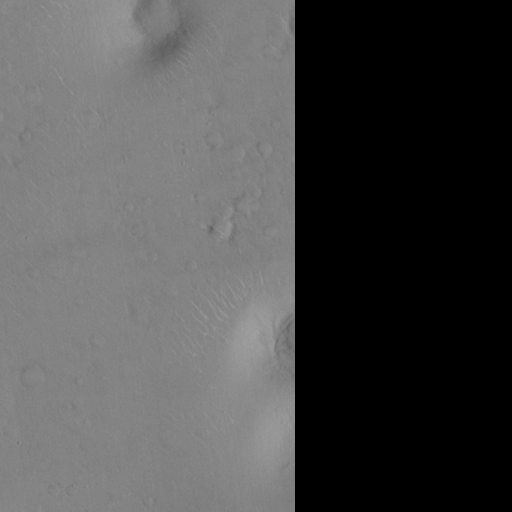
Classes present: Background, Cone